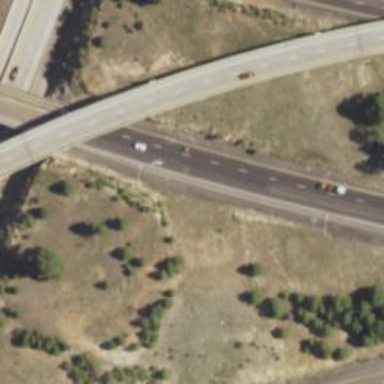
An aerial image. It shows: Asphalt motorway link.